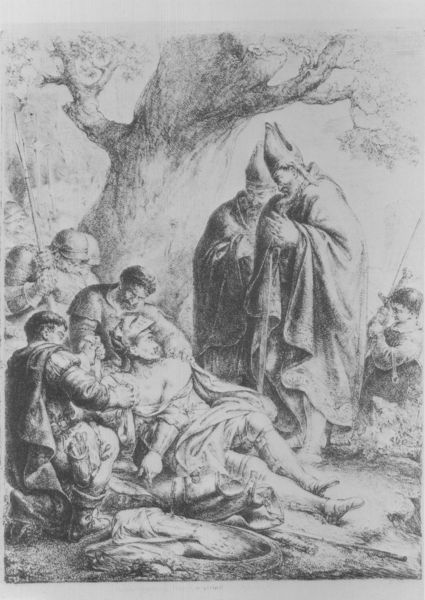
Titel: Rudolf von Schwaben verliert in der Schlacht gegen Heinrich IV. den Arm
Künstler: Bernhard Rode
Standort: Kiel
Institution: Kunsthalle zu Kiel der Christian-Albrechts-Universität
Schlagwörter: baum, blätter, dunkel, gruppe, hand, kampf, kämpfer, laub, mann, schatten, umhang, weiß, wunde, landschaft, menschen, äste, frau, grau, hell, hut, hüte, männer, schwarz, skizze, stützen, zeichnung, gras, rasen, tuch, weg, wiese, bart, bärte, mütze, mützen, bibel, falten, halten, mensch, mord, tod, tot, toter, trauer, baumstamm, feld, natur, stamm, zweige, kirche, geistlicher, gewand, mantel, gewänder, kind, personen, person, wald, kopfbedeckung, holzschnitt, liegen, düster, zwei, schuhe, grafik, graphik, arbeiter, figuren, krieg, bischof, könig, lanze, papst, soldaten, deutsch, junge, liegend, tor, schild, außen, krank, glaube, religion, zweig, druck, schwarzweiss, radierung, stich, lithografie, gefangennahme, schwert, waffen, soldat, verletzt, mäntel, bleistift, helm, kardinal, beten, gebet, salbung, ritter, rüstung, prister, pfarrer, pieta, sterben, kranker, lanschaft, leid, dolch, fall, krieger, sturz, klerus, messe, priester, religiös, segen, segnen, segnung, grad, geistlichkeit, menschengruppe, legen, bischöfe, geistiger, geistliche, heiliger, tiara, eiche, rode, pike, heilige, speer, dürer, kupferstich, heilung, verletzung, verwundet, armut, christentum, gefallen, verletze, verwundeter, moss, schutz, capriccio, sterbend, tonsur, rohde, barmherzig, pflege, verwundung, liegender, samariter, tiepolo, verletzter, pfleger, klage, kirchenväter, bischoff, knappe, knappen, bestürzung, nieder, tiefdruckverfahren, kunge, clerus, schwarz weß, geistige, kapläne, ritter uniform, wie geht das spiel?, änter, geiste, klerus#